Question: I'm trying to place an image behind my navigation bar and I want it fixed on the top right side of the page but I'm having a hard time trying to do so.
Here's what I want the page to look like:

This is my HTML:
'''
<div class="navbarcn">
<div class="navbar">
<img src="bamboo.png">
<nav class="header">
<a class="active" href="javascript:;">HOME</a>
<a class="headl" href="menu.html">MENU</a>
<a class="headl" href="about.html">ABOUT</a>
</nav>
</div>
'''
The CSS:
'''
.navbarcn{
margin:0;
height:120px;
position:fixed;
width:100%;
}
.navbar{
float:right;
text-align:right;
width:100%;
height:200px;
}
.navbar img{
width:250px;
float:right;
}
.navbar a{
padding:10px;
text-decoration: none;
font-size:1.4em;
font-weight: bold;
}
'''
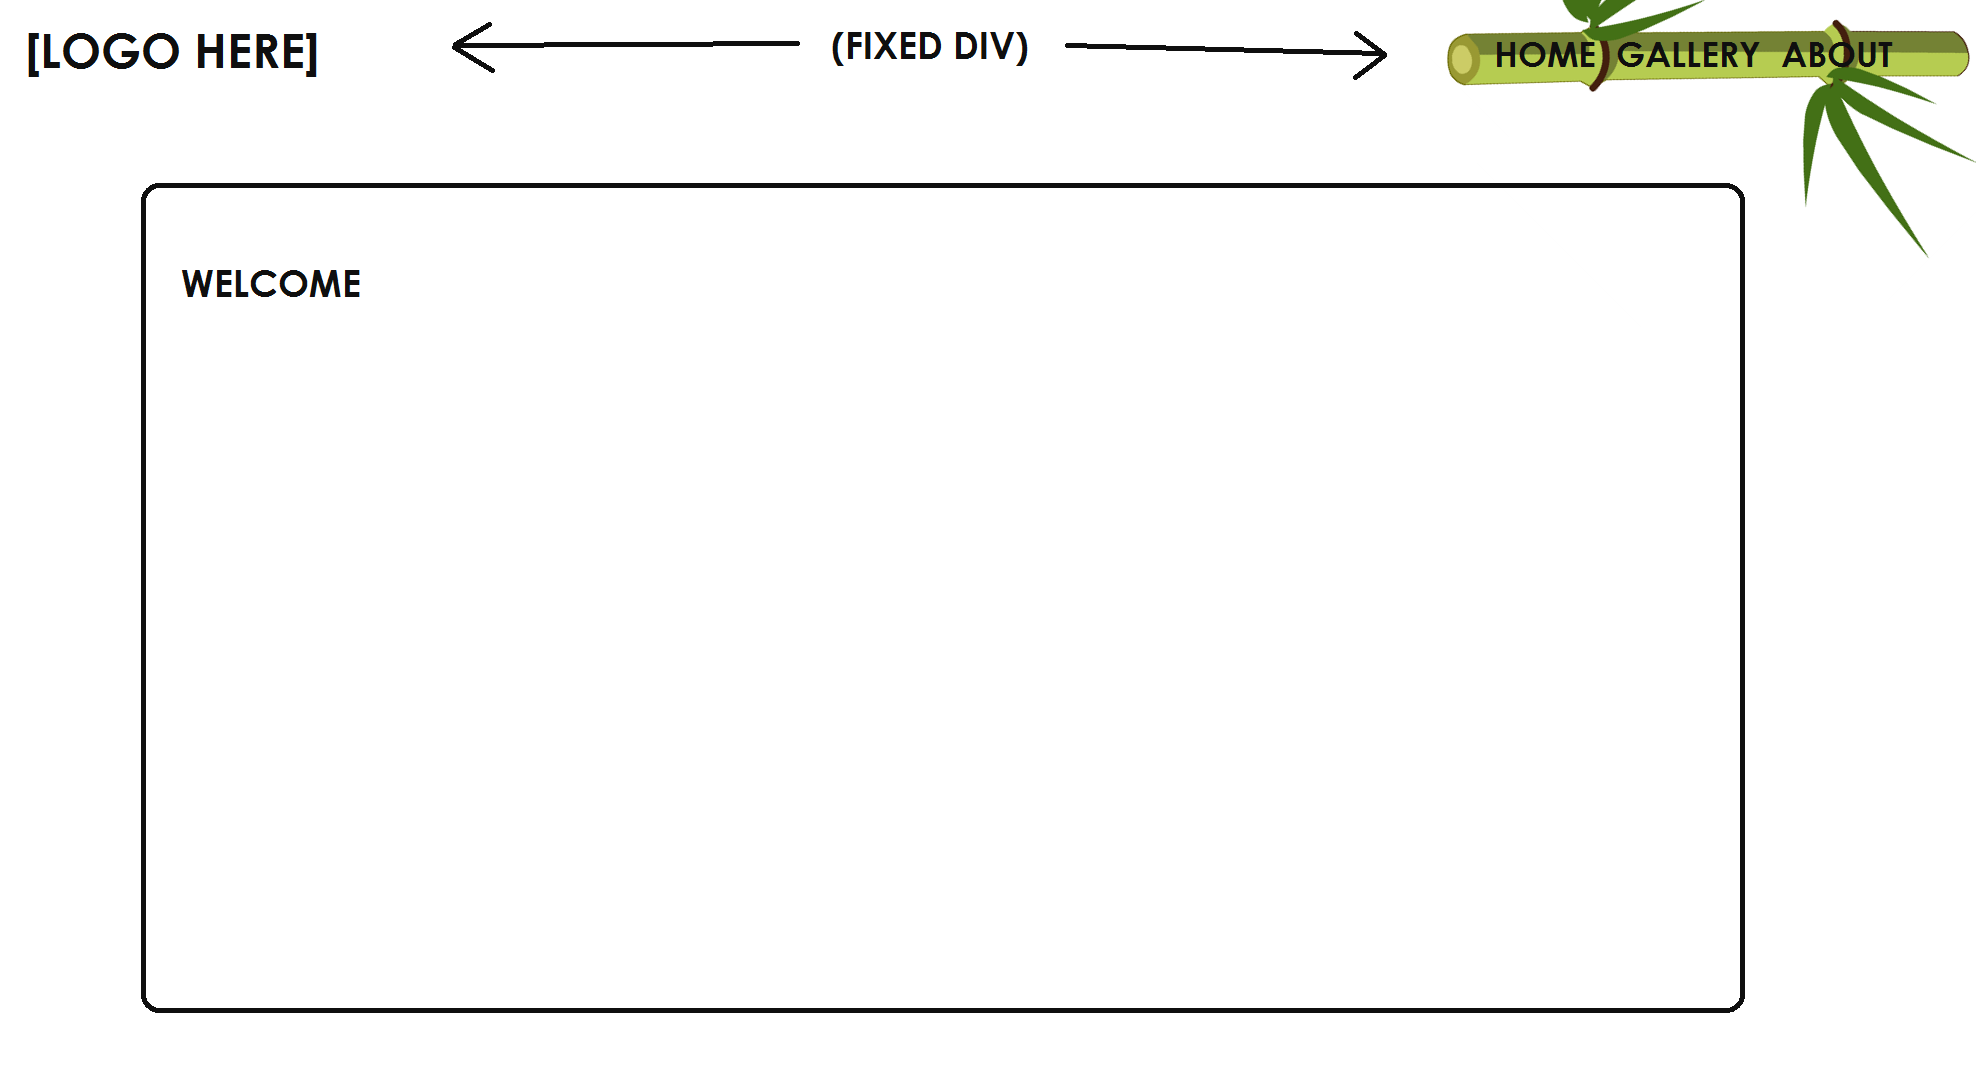
Answer: First, you should not use an 'img' for this kind of styling. Use CSS. (Here I have commented out the image).
'''
<div class="navbarcn">
<div class="navbar">
<!-- <img src="bamboo.png"> -->
<nav class="header">
<a class="active" href="javascript:;">HOME</a>
<a class="headl" href="menu.html">MENU</a>
<a class="headl" href="about.html">ABOUT</a>
</nav>
</div>
'''
Next, add some background properties to target your 'navbar'.
'''
.navbarcn{
margin:0;
height:120px;
position:fixed;
width:100%;
}
.navbar{
float:right;
text-align:right;
width:100%;
height:200px;
background-image: url(https://placekitten.com/100/50);
background-repeat: no-repeat;
background-position: top right;
}
/*.navbar img{
width:250px;
float:right;}
*/
.navbar a{
padding:10px;
text-decoration: none;
font-size:1.4em;
font-weight: bold;
}
'''
Fiddle: <URL>
Using IMG vs CSS background-image: <URL>